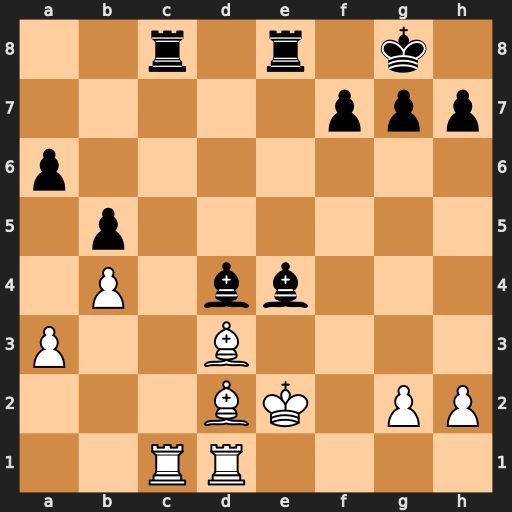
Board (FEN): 2r1r1k1/5ppp/p7/1p6/1P1bb3/P2B4/3BK1PP/2RR4
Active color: w
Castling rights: -
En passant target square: -
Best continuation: Rxc8 Bxd3+ Kxd3 Rxc8 Kxd4